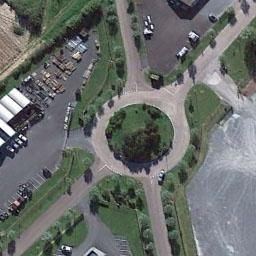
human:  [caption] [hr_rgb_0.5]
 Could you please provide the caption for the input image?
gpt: There are many trees around the roundabout .

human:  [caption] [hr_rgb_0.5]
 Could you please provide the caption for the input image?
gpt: The roundabout is on the grass next to trees and buildings .

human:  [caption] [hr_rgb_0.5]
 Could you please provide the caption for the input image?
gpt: There are several vehicles driving on the road at the roundabout, There are some buildings and some trees and some lawns around the roundabout, And many cars are parked in the open space beside the roundabout .

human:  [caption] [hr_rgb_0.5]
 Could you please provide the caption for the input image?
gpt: The roundabout connects four roads and some trees are in the middle of the roundabout .

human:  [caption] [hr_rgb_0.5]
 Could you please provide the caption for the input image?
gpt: There are some green lawns around the roundabout .